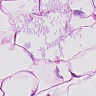
Metastatic tissue present: no